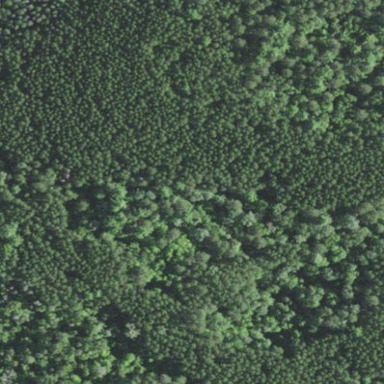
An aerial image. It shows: Forest with evergreen broadleaved trees.